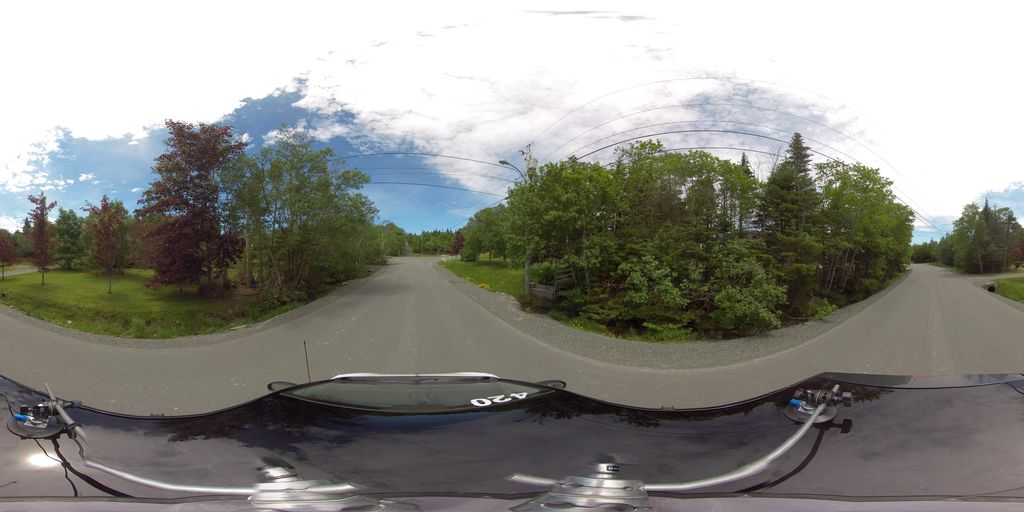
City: st_johns